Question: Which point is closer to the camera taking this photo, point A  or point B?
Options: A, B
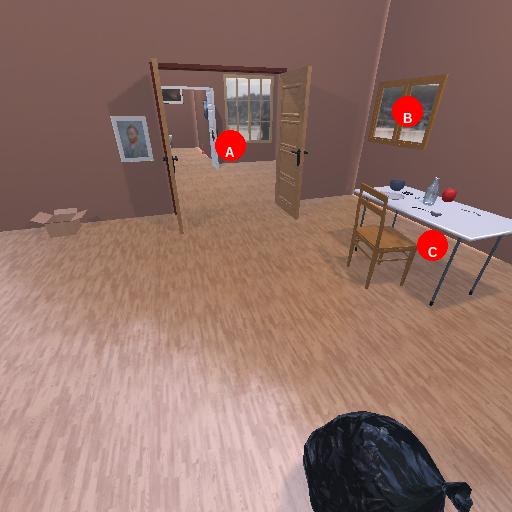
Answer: A